Interaction volume radius: 10 \u00c5
Interaction volume height: 10 \u00c5
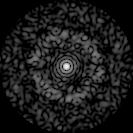
Disorder parameter: 0.8354